Current action and preconditions to check: trajectory_clear

Your task: For each precondition in the list above, predict whether it will hold at this action.

Consider the current scene as observed from the mobile robot's camera, and analyze the predicted future states of all dynamic agents (e.g., people, animals, vehicles, or any moving entities) within the NEXT SECOND.

IMPORTANT: Only answer "very likely" if you are absolutely certain—based on strong, clear evidence—that a dynamic agent will violate the precondition in the predicted future state. Do NOT answer "very likely" for unlikely, ambiguous, or low-probability risks.

Ask yourself for each precondition: Is there a high probability, with clear and convincing evidence, that the predicted future states of any dynamic agent will interfere with the predicted future state of the currently executing action within the NEXT SECOND, causing that precondition to fail?

Assess the risk level based on these predictions. Use "likely" or "very likely" if motions create a clear risk of interference.

Use "neutral" or "improbable" if agents are nearby but their predicted paths are clearly diverging or non-conflicting.

Failure Risk Categories: "very improbable", "improbable", "neutral", "likely", "very likely"

Answer Format: Output ONLY the probability_of_failure value from these categories: "very improbable", "improbable", "neutral", "likely", "very likely"

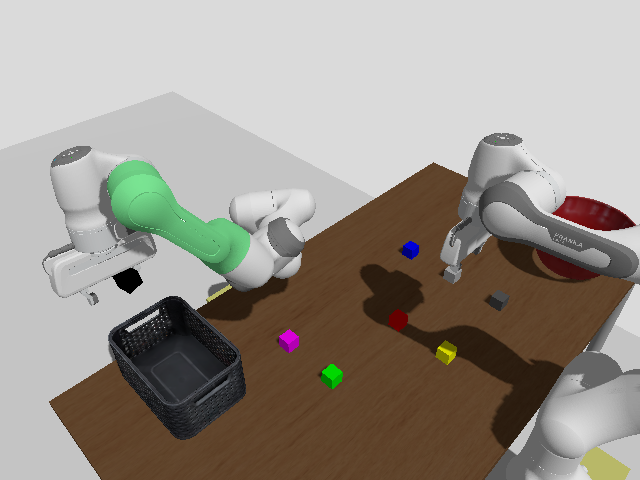

Answer: very improbable